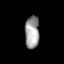
Tissue: prostate
Cell type: T cells
Senescence score: 0.3171
Nuclear area (px): 463
Mean DAPI intensity: 156.043